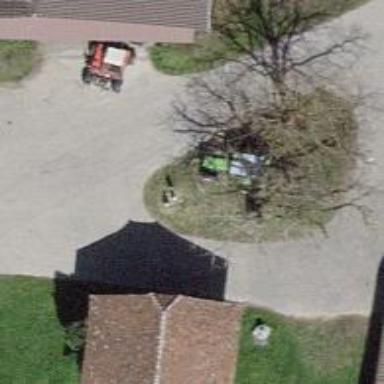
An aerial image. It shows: Farm.